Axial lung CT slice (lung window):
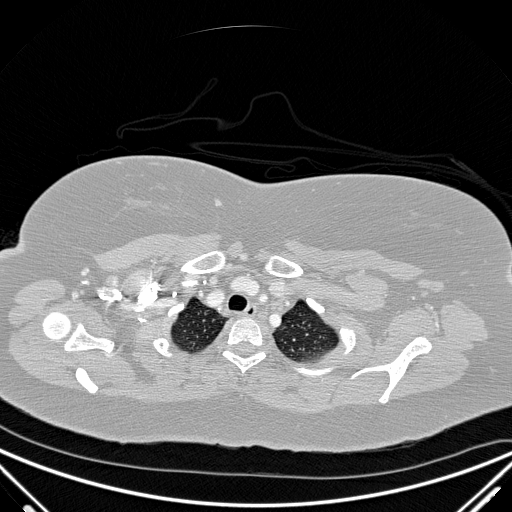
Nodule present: no